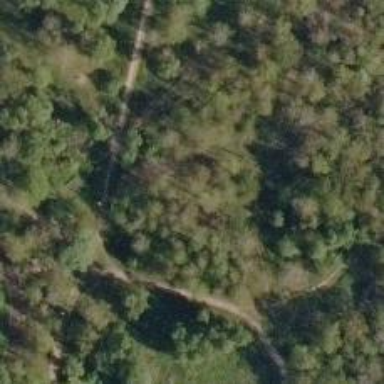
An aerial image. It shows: Disc golf basket.